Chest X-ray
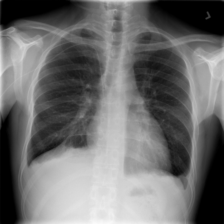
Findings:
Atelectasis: negative
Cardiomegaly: negative
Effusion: positive
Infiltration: negative
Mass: negative
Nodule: negative
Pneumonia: negative
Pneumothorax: negative
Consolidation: negative
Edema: negative
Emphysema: negative
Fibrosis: negative
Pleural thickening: negative
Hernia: negative